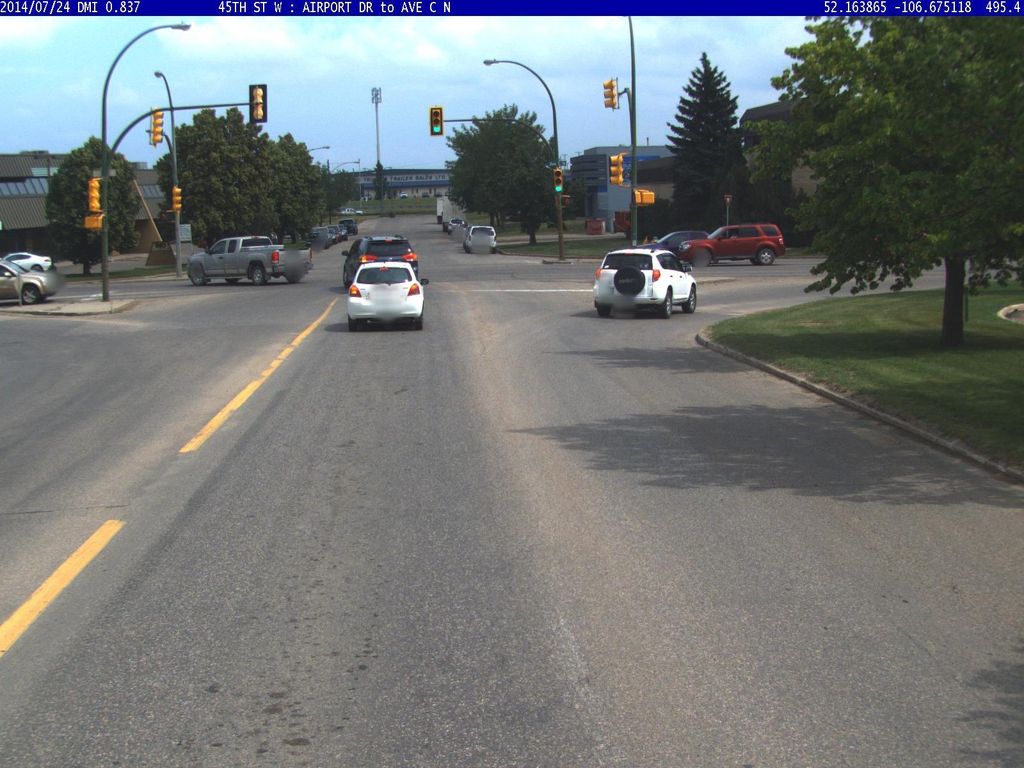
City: saskatoon